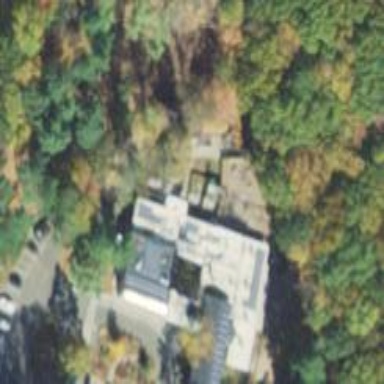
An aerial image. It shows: Part of building.